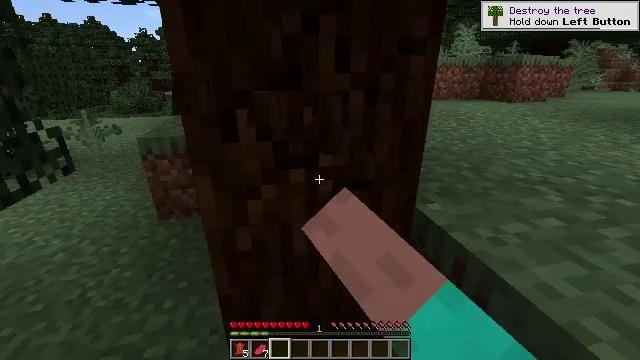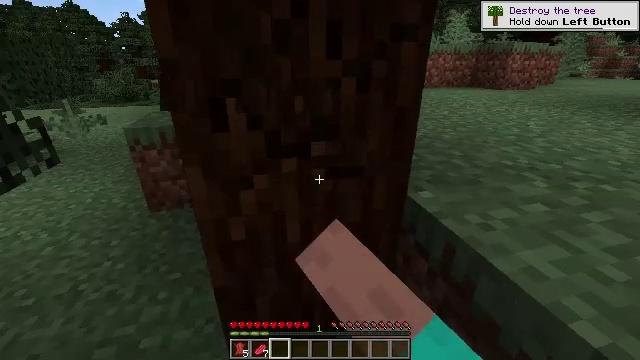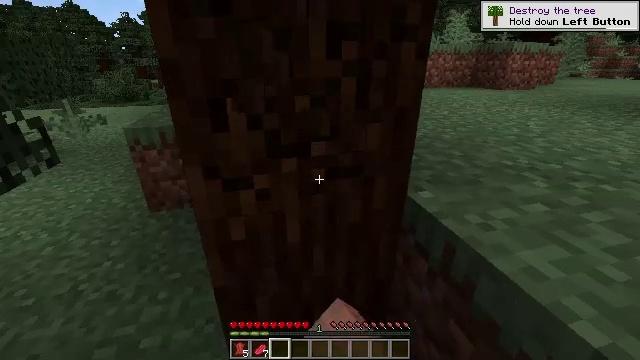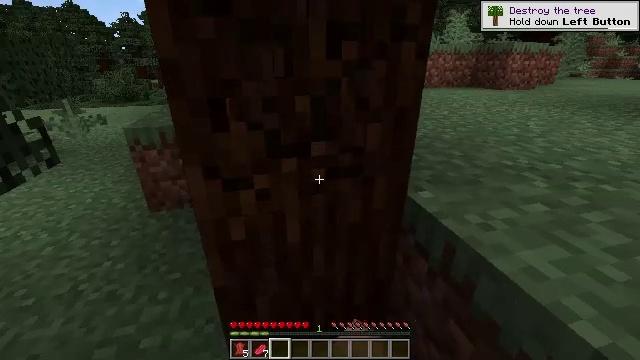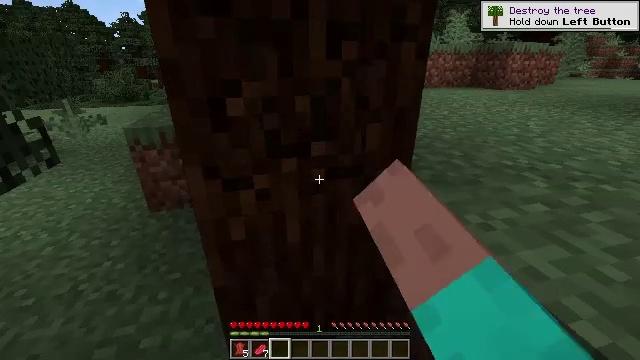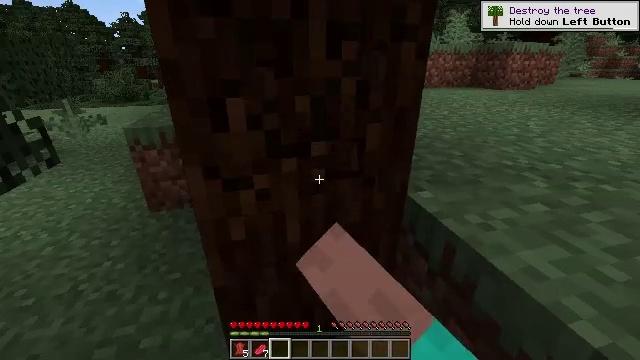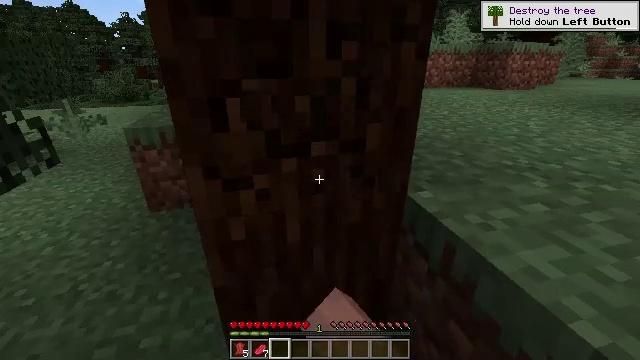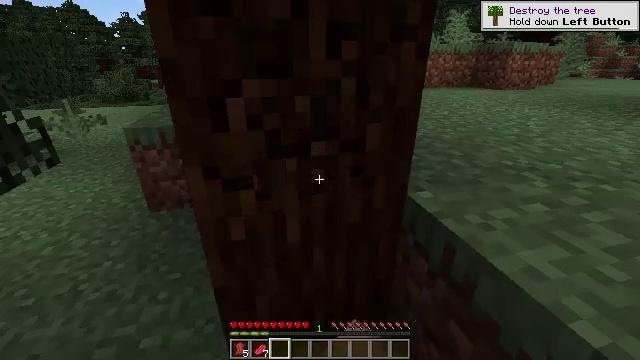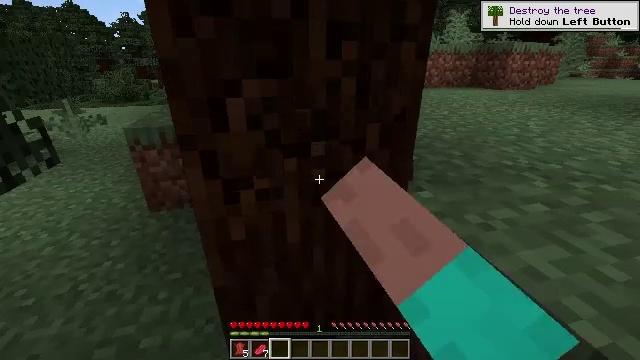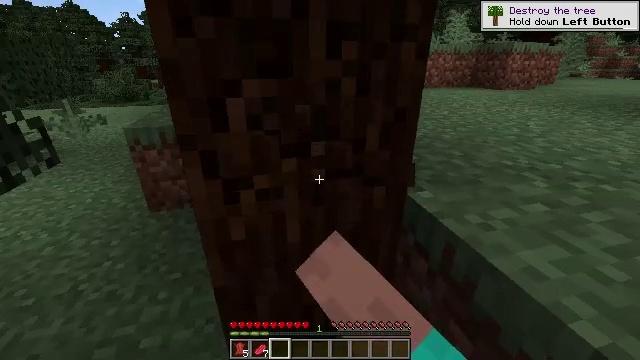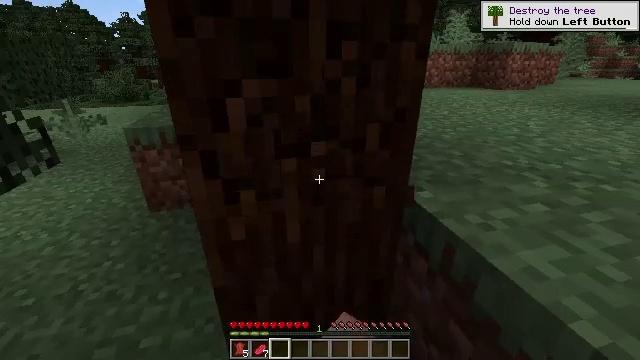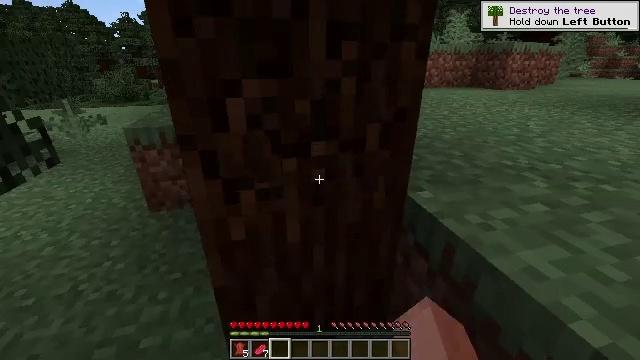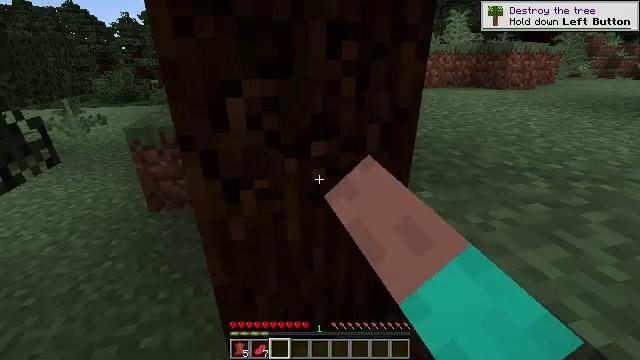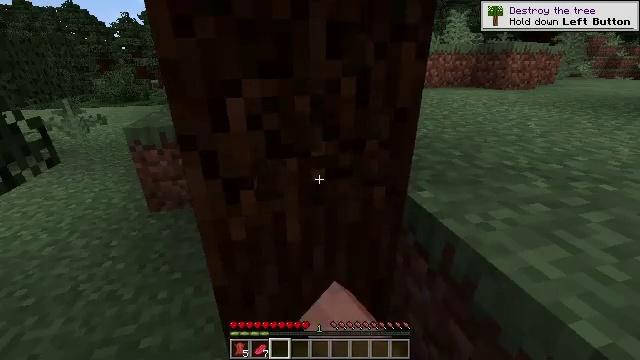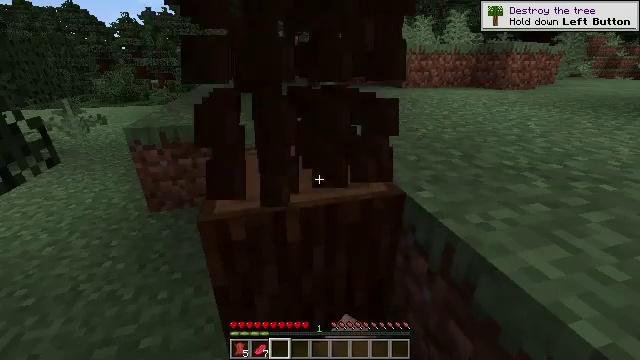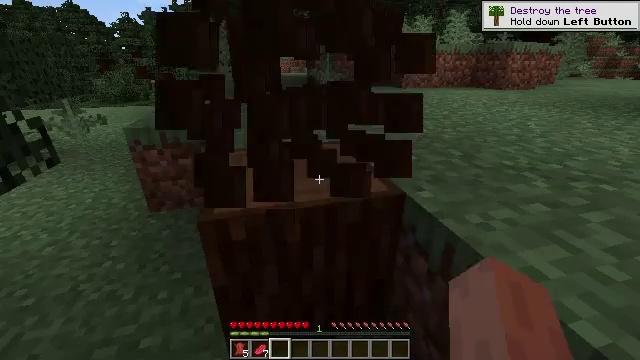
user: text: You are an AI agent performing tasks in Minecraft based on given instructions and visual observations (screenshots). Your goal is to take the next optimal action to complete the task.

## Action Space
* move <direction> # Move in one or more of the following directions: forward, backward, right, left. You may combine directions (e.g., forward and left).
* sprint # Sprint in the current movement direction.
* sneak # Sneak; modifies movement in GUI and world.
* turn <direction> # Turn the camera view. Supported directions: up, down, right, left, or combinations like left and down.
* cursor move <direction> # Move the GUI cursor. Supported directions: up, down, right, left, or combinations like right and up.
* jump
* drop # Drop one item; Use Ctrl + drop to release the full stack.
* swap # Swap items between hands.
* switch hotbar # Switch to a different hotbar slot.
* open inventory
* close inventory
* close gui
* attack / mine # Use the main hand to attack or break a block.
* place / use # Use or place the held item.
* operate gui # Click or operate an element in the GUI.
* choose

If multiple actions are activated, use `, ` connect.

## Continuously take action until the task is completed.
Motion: motion action
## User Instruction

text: Gather spruce log by chopping the tree.
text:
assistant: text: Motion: turn right and down, attack / mine
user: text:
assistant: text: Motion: attack / mine
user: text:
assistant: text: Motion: attack / mine
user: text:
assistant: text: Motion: attack / mine
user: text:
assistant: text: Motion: attack / mine
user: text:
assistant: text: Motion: attack / mine
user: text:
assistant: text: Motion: attack / mine
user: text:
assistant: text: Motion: attack / mine
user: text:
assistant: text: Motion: attack / mine
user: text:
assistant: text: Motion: attack / mine
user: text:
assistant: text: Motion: attack / mine
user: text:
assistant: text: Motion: attack / mine
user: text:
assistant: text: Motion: attack / mine
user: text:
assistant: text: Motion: attack / mine
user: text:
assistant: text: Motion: attack / mine
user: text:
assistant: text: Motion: attack / mine
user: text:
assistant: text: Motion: attack / mine
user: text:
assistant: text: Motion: attack / mine
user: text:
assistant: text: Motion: attack / mine
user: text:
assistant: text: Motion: attack / mine
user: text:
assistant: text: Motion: attack / mine
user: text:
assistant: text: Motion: attack / mine
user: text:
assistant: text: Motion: attack / mine
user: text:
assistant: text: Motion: attack / mine
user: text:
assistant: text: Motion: attack / mine
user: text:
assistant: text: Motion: attack / mine
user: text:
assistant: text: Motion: attack / mine
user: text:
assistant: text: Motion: attack / mine
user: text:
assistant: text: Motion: attack / mine
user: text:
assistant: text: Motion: attack / mine